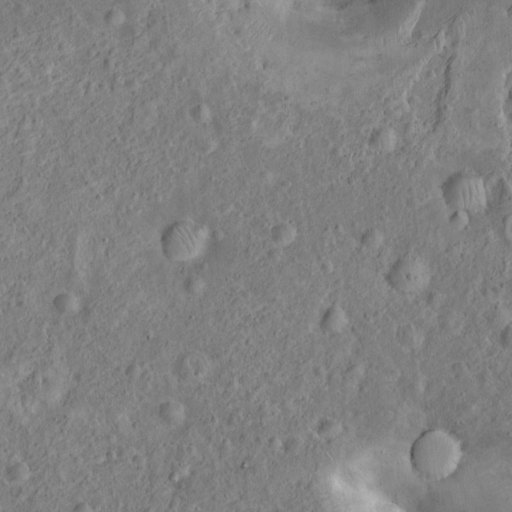
Objects detected: cone, cone